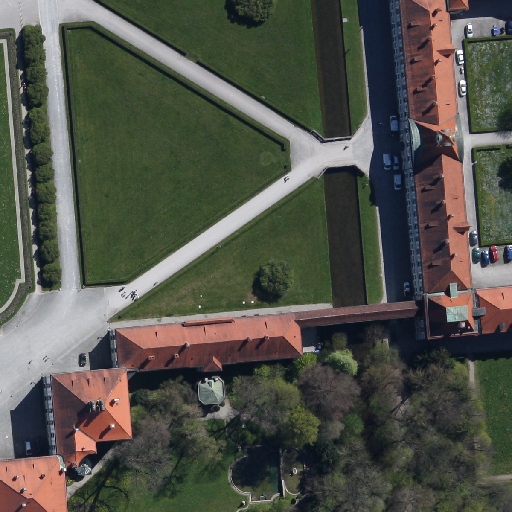
Referring expression: sidewalk